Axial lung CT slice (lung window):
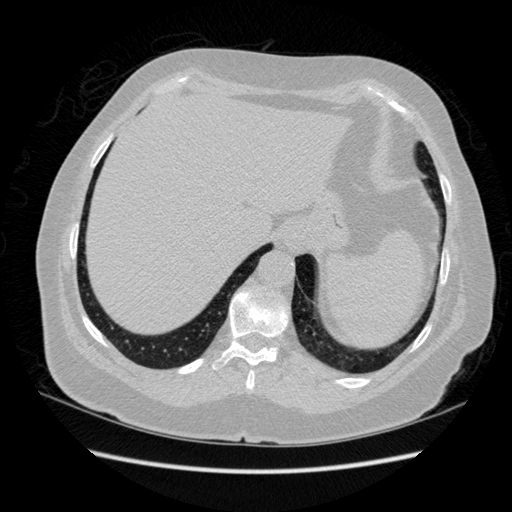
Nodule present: no